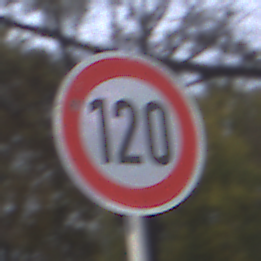
Verkehrszeichen: Geschwindigkeit120
Umgebung: Outdoor, Urban
Tageszeit: MorningAfternoon
Wetter: Overcast
Licht: Natural
Jahreszeit: NotSpecified
Kontrast: LowContrast